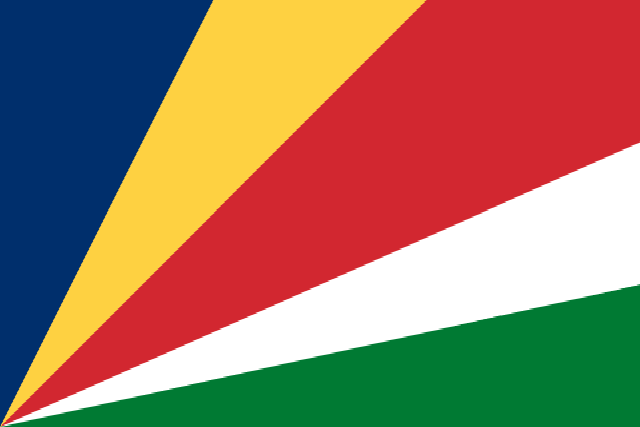
Country: Seychelles
Country code: sc